Interaction volume radius: 5 \u00c5
Interaction volume height: 15 \u00c5
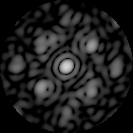
Disorder parameter: 0.5065